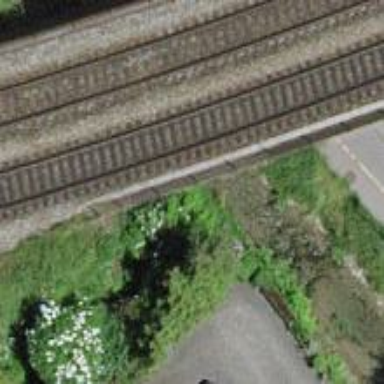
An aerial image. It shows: Railway bridge with electrified contact line. There is one track on the bridge.